Question: What I am trying to do is organize five seperate JPanel's within the frame. Here is what the output is supposed to look like: There will be one panel across the top. Two panels directly below the top panel that vertically split the space and then another two panels that split the remaining space horizontally.

I cannot figure out how to organize the panels like described above and I think it is because I just don't know the proper syntax. So any help or advise is greatly appreciated here is the code I have thus far.
'''
import java.lang.String.*;
import java.lang.Exception.*;
import javax.swing.*;
import java.awt.*;
import java.awt.event.*;
public class Display extends JFrame implements ActionListener{
// instance variables
private static final int FRAME_WIDTH = 400;
private static final int FRAME_HEIGHT = 350;
private static final int FRAME_X_ORIGIN = 150;
private static final int FRAME_Y_ORIGIN = 150;
private static final int BUTTON_WIDTH = 90;
private static final int BUTTON_HEIGHT = 30;
private JButton readFile;
private JButton exit;
private JButton stats;
private JButton blank;
private JCheckBox avgHomeworkScore;
private JCheckBox avgTestScore;
private JCheckBox sdHomeworkScore;
private JCheckBox sdTestScore;
private JRadioButton buttonOne;
private JRadioButton buttonTwo;
private JRadioButton buttonThree;
private JRadioButton buttonFour;
private JPanel header;
private JPanel statistics;
private JPanel courses;
private JPanel display;
private JPanel action;
public static void main(String[] args){
Display frame = new Display();
frame.setVisible(true);
}
public Display(){
Container contentPane;
//Set the frame properties
setSize (FRAME_WIDTH, FRAME_HEIGHT);
setResizable (false);
setTitle ("CSCE155A Course Offerings Viewer");
setLocation (FRAME_X_ORIGIN, FRAME_Y_ORIGIN);
contentPane = getContentPane();
contentPane.setLayout(new GridLayout());
contentPane.setBackground( Color.white );
//header
//Create and Place the Buttons on the frame
readFile = new JButton("Read File");
readFile.setBounds(4, 285, BUTTON_WIDTH, BUTTON_HEIGHT);
exit = new JButton("Exit");
exit.setBounds(100, 285, BUTTON_WIDTH, BUTTON_HEIGHT);
stats = new JButton("Stats");
stats.setBounds(195, 285, BUTTON_WIDTH, BUTTON_HEIGHT);
blank = new JButton("Clear");
blank.setBounds(290, 285, BUTTON_WIDTH, BUTTON_HEIGHT);
action = new JPanel(new FlowLayout());
action.setBackground(Color.blue);
action.add(readFile);
action.add(exit);
action.add(stats);
action.add(blank);
contentPane.add(action);
//Register this frame as an Action listener of the buttons
readFile.addActionListener(this);
exit.addActionListener(this);
stats.addActionListener(this);
blank.addActionListener(this);
//Create and Place the checkboxes on the frame
avgHomeworkScore = new JCheckBox();
avgHomeworkScore.setMnemonic(KeyEvent.VK_H);
contentPane.add(avgHomeworkScore);
avgHomeworkScore.setSelected(true);
avgTestScore = new JCheckBox();
avgTestScore.setMnemonic(KeyEvent.VK_T);
avgTestScore.setSelected(true);
sdHomeworkScore = new JCheckBox();
sdHomeworkScore.setMnemonic(KeyEvent.VK_S);
sdHomeworkScore.setSelected(true);
sdTestScore = new JCheckBox();
sdTestScore.setMnemonic(KeyEvent.VK_D);
sdTestScore.setSelected(true);
statistics = new JPanel(new GridLayout(0,1));
contentPane.add(statistics);
statistics.add(avgHomeworkScore);
statistics.add(avgTestScore);
statistics.add(sdHomeworkScore);
statistics.add(sdTestScore);
avgHomeworkScore.addActionListener(this);
avgTestScore.addActionListener(this);
sdHomeworkScore.addActionListener(this);
sdTestScore.addActionListener(this);
//create the radio buttons
buttonOne = new JRadioButton();
buttonOne.setMnemonic(KeyEvent.VK_1);
buttonOne.setSelected(true);
buttonTwo = new JRadioButton();
buttonTwo.setMnemonic(KeyEvent.VK_2);
buttonThree = new JRadioButton();
buttonThree.setMnemonic(KeyEvent.VK_3);
buttonFour = new JRadioButton();
buttonFour.setMnemonic(KeyEvent.VK_4);
ButtonGroup group = new ButtonGroup();
group.add(buttonOne);
group.add(buttonTwo);
group.add(buttonThree);
group.add(buttonFour);
buttonOne.addActionListener(this);
buttonTwo.addActionListener(this);
buttonThree.addActionListener(this);
buttonFour.addActionListener(this);
courses = new JPanel(new GridLayout(0,1));
courses.setBackground(Color.blue);
courses.add(buttonOne);
courses.add(buttonTwo);
courses.add(buttonThree);
courses.add(buttonFour);
contentPane.add(courses);
//Exit program when the viewer is closed
setDefaultCloseOperation(EXIT_ON_CLOSE);
}
'''
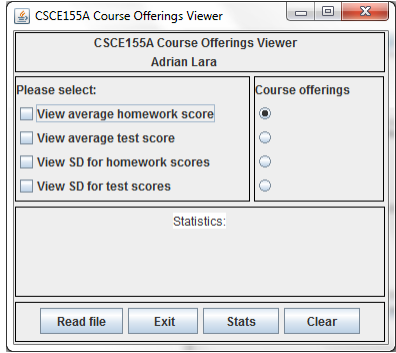
Answer: Use a layout manager. Never set the bounds, sizes and locations of your panels and other components. That's the job of the layout manager. Layout managers are explained in details in <URL>.
You could use a BorderLayout for the main panel, and another for the bottom panel, for example.